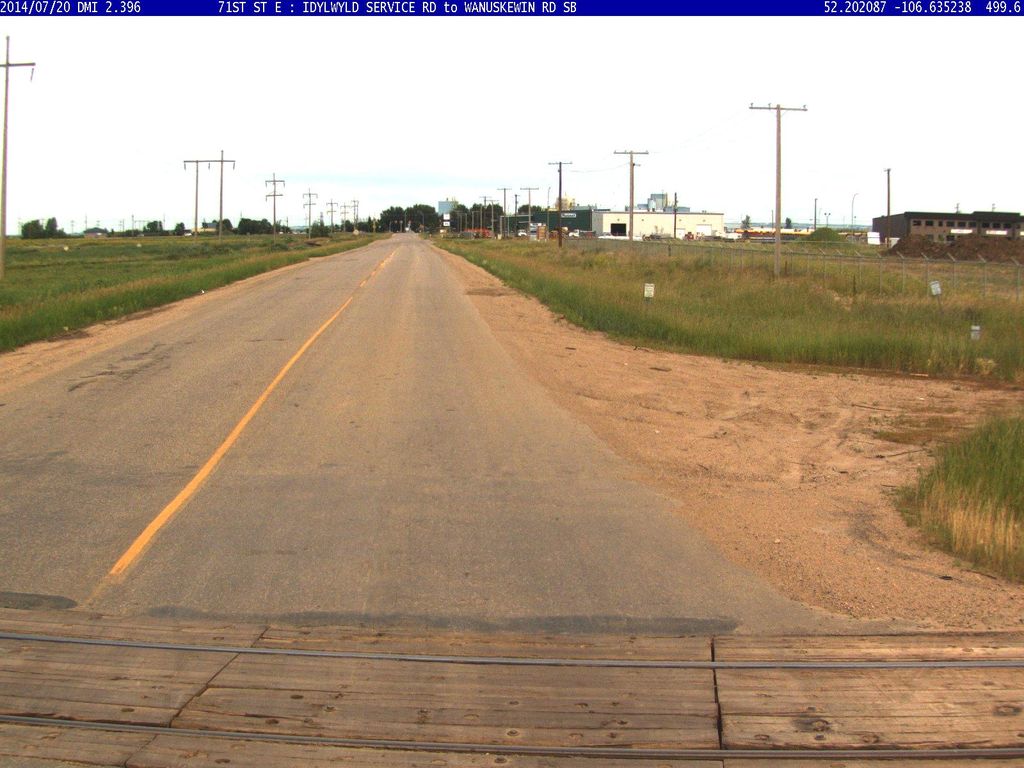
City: saskatoon